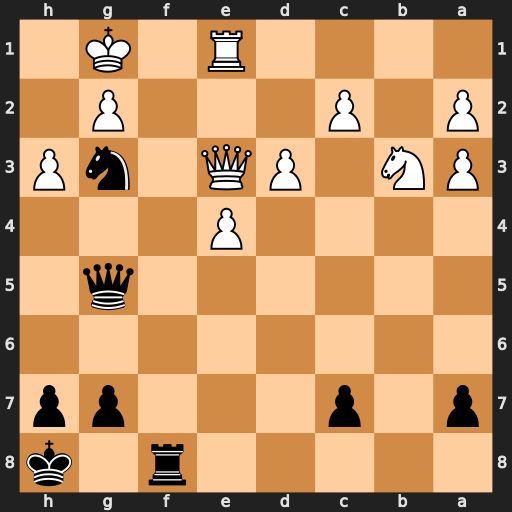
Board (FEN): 5r1k/p1p3pp/8/6q1/4P3/PN1PQ1nP/P1P3P1/4R1K1
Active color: b
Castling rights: -
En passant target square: -
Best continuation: Rf1+ Kh2 Rh1+ Rxh1 Qxe3